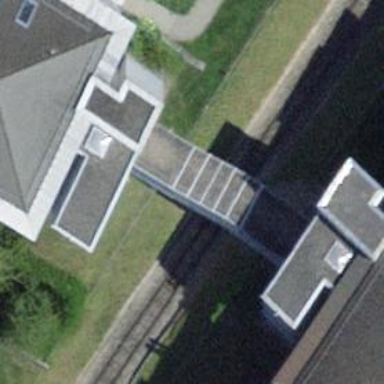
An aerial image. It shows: Funicular railway passing through tunnel.